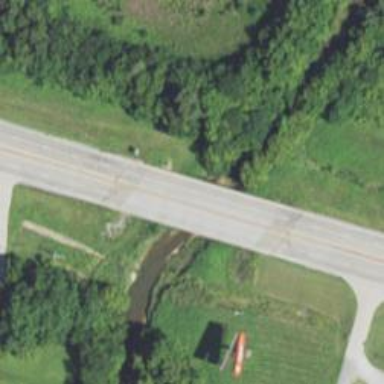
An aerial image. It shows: Primary highway bridge.